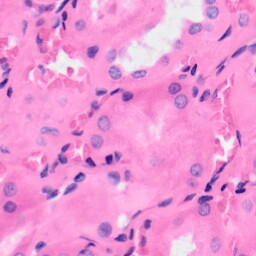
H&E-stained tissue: Kidney